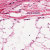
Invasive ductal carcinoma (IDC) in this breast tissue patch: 0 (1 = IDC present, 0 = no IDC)